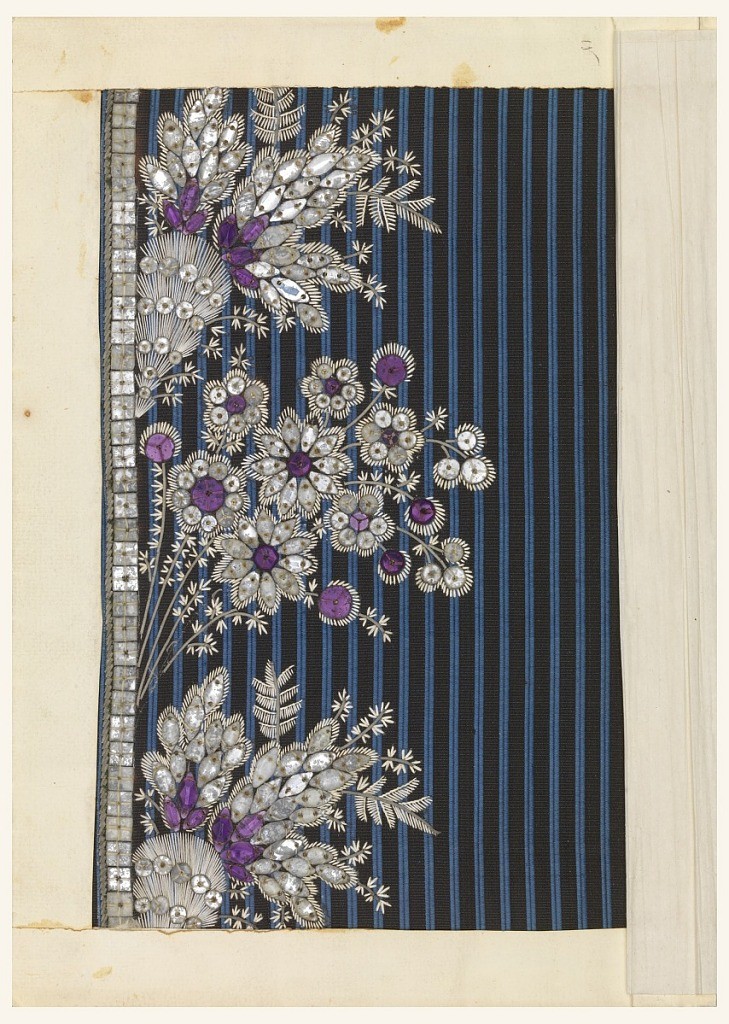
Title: Embroidery sample
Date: late 18th–early 19th century
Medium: silk thread, silver wire, glass, paper Technique: embroidered on a compound foundation
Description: Floral pattern embroidered with white silk, clear and purple glass and silver wire on a vertically striped blue and black ground.